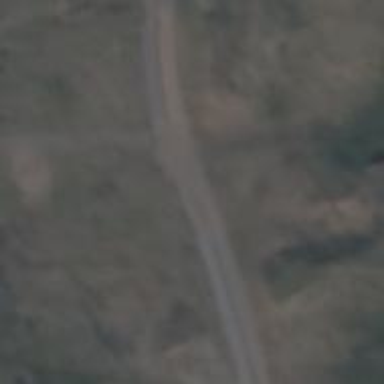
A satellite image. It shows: Unclassified road.